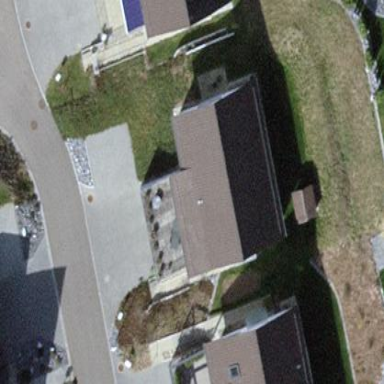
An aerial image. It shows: Simple house.